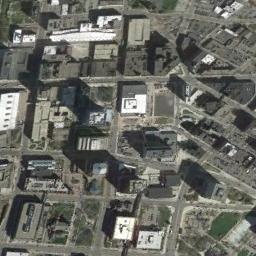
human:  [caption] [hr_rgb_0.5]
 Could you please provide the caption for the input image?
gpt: There is only one tall building in the picture .

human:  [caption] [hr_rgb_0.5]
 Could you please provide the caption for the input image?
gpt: There are some black buildings and some white buildings on a commercial area .

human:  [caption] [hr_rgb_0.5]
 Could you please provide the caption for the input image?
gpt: The commercial area is consist of many buildings .

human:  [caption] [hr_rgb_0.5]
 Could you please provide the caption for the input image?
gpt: There are many dense tall buildings and several roads and many trees in a business district .

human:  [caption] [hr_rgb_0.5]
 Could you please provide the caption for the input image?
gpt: A commercial area has lots of buildings of different heights and some roads go through the commercial area .